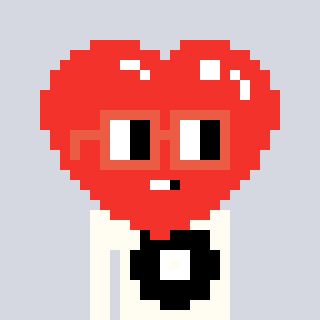
a pixel art character with square orange glasses, a heart-shaped head and a grayscale-colored body on a cool background